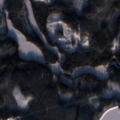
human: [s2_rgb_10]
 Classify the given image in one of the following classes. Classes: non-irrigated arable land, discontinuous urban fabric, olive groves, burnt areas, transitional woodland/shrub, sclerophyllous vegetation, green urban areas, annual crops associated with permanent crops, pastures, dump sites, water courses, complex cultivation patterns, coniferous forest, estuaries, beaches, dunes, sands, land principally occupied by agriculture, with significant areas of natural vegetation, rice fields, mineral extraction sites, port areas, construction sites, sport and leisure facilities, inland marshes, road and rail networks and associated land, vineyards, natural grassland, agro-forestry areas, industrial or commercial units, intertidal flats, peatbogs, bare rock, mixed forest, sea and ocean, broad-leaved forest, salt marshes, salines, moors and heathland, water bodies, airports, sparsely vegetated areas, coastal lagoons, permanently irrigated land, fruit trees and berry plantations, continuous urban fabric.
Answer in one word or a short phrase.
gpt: coniferous forest, mixed forest, water bodies